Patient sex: F
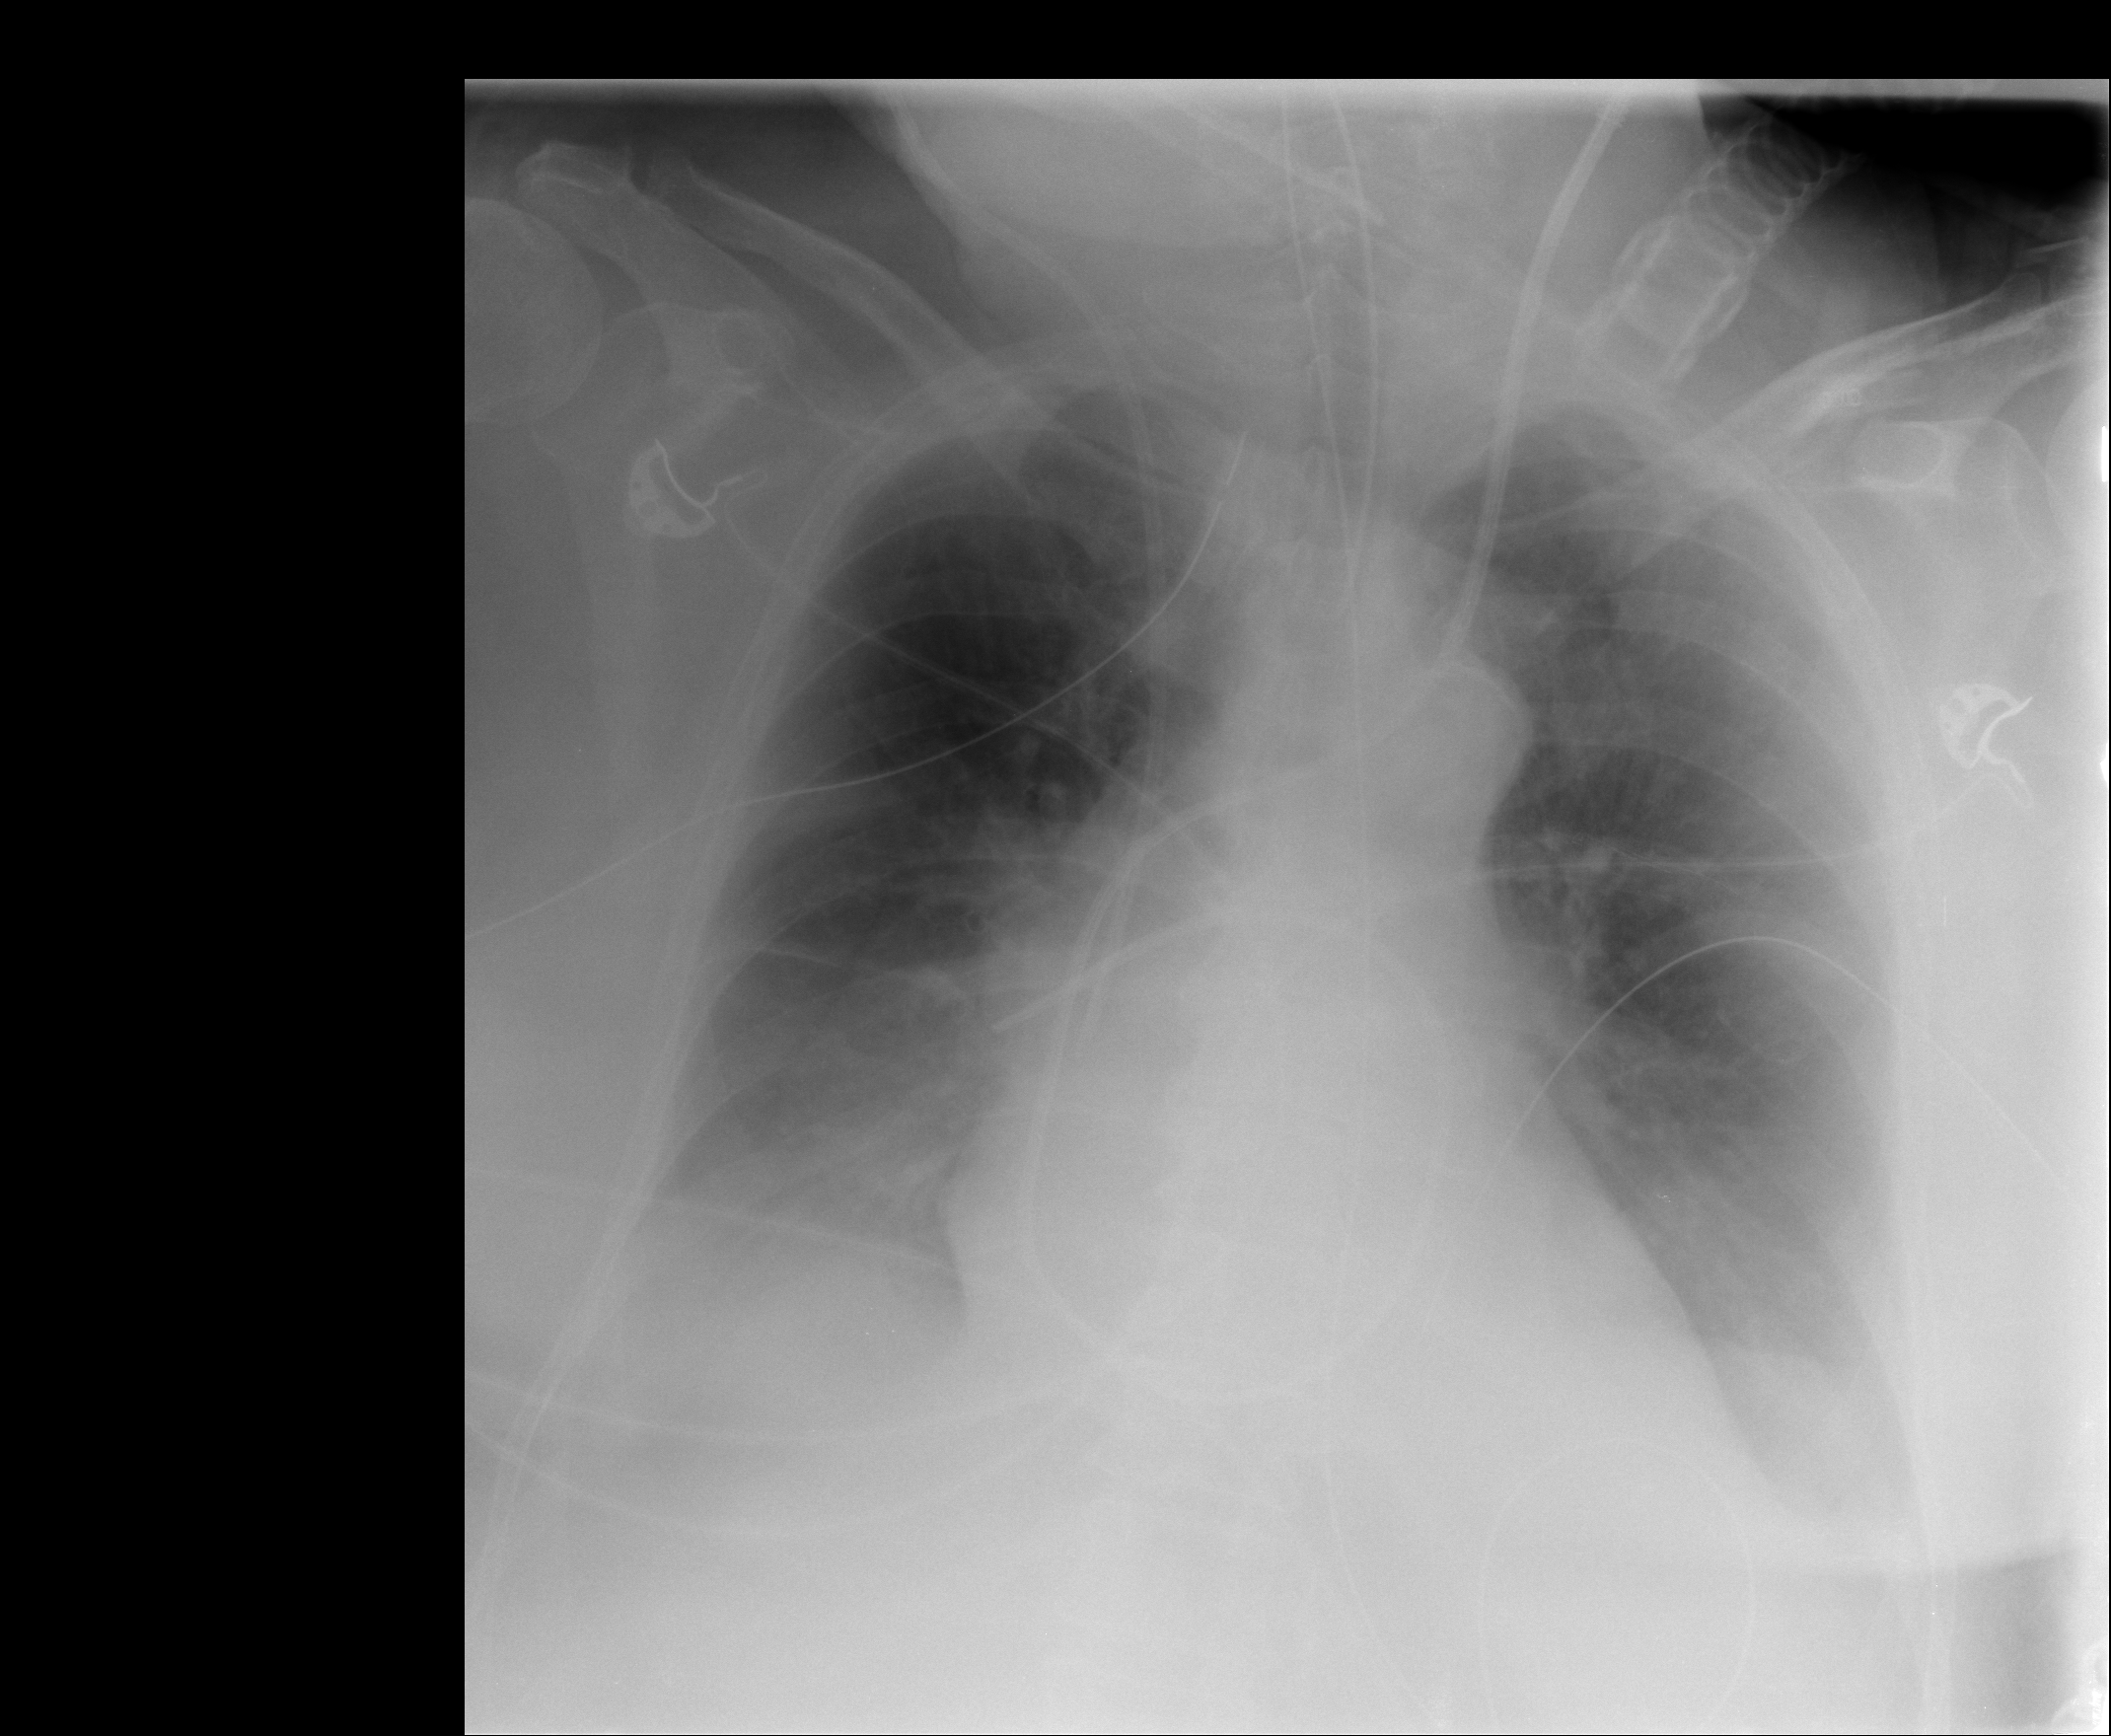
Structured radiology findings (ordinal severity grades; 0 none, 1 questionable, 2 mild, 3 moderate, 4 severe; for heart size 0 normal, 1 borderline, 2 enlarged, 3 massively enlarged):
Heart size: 0
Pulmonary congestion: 2
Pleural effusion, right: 2
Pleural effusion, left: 2
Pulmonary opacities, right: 2
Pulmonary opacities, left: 1
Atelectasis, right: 2
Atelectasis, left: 1